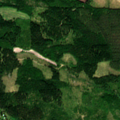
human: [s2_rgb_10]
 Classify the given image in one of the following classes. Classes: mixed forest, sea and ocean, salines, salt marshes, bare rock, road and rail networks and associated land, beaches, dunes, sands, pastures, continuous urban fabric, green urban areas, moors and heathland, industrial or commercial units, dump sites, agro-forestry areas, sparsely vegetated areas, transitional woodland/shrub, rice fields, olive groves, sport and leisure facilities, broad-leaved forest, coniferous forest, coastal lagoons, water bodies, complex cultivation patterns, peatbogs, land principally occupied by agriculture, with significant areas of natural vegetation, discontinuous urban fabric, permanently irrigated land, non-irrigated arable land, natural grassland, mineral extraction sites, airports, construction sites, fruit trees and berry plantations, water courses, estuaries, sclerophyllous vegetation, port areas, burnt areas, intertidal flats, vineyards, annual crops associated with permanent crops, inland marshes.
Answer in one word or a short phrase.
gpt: coniferous forest, mixed forest, transitional woodland/shrub